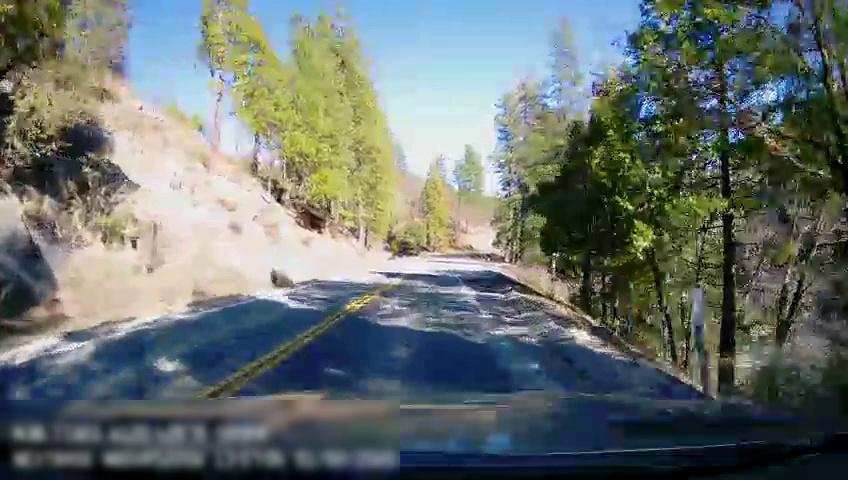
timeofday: Day
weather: Sunny
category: Drivable Space
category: Drivable Space
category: Lanes | Opposite Lane
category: Lanes | Current Lane
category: Lanes | Opposite Lane
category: Lanes | Current Lane